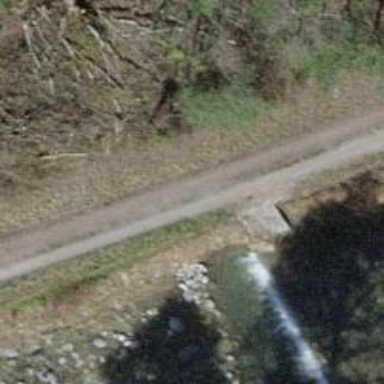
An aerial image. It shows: Well-maintained track road of grade 1.